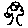
Label: tree